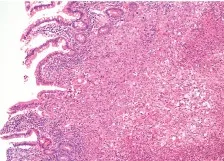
Histologic features of the SMARCA4-deficient undifferentiated carcinoma. The neoplastic cells involved the mucosa [(A), X100.
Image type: pathology (h&e)